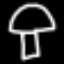
Label: mushroom